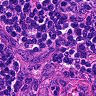
Metastatic tissue present: no